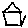
Label: house